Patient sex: M
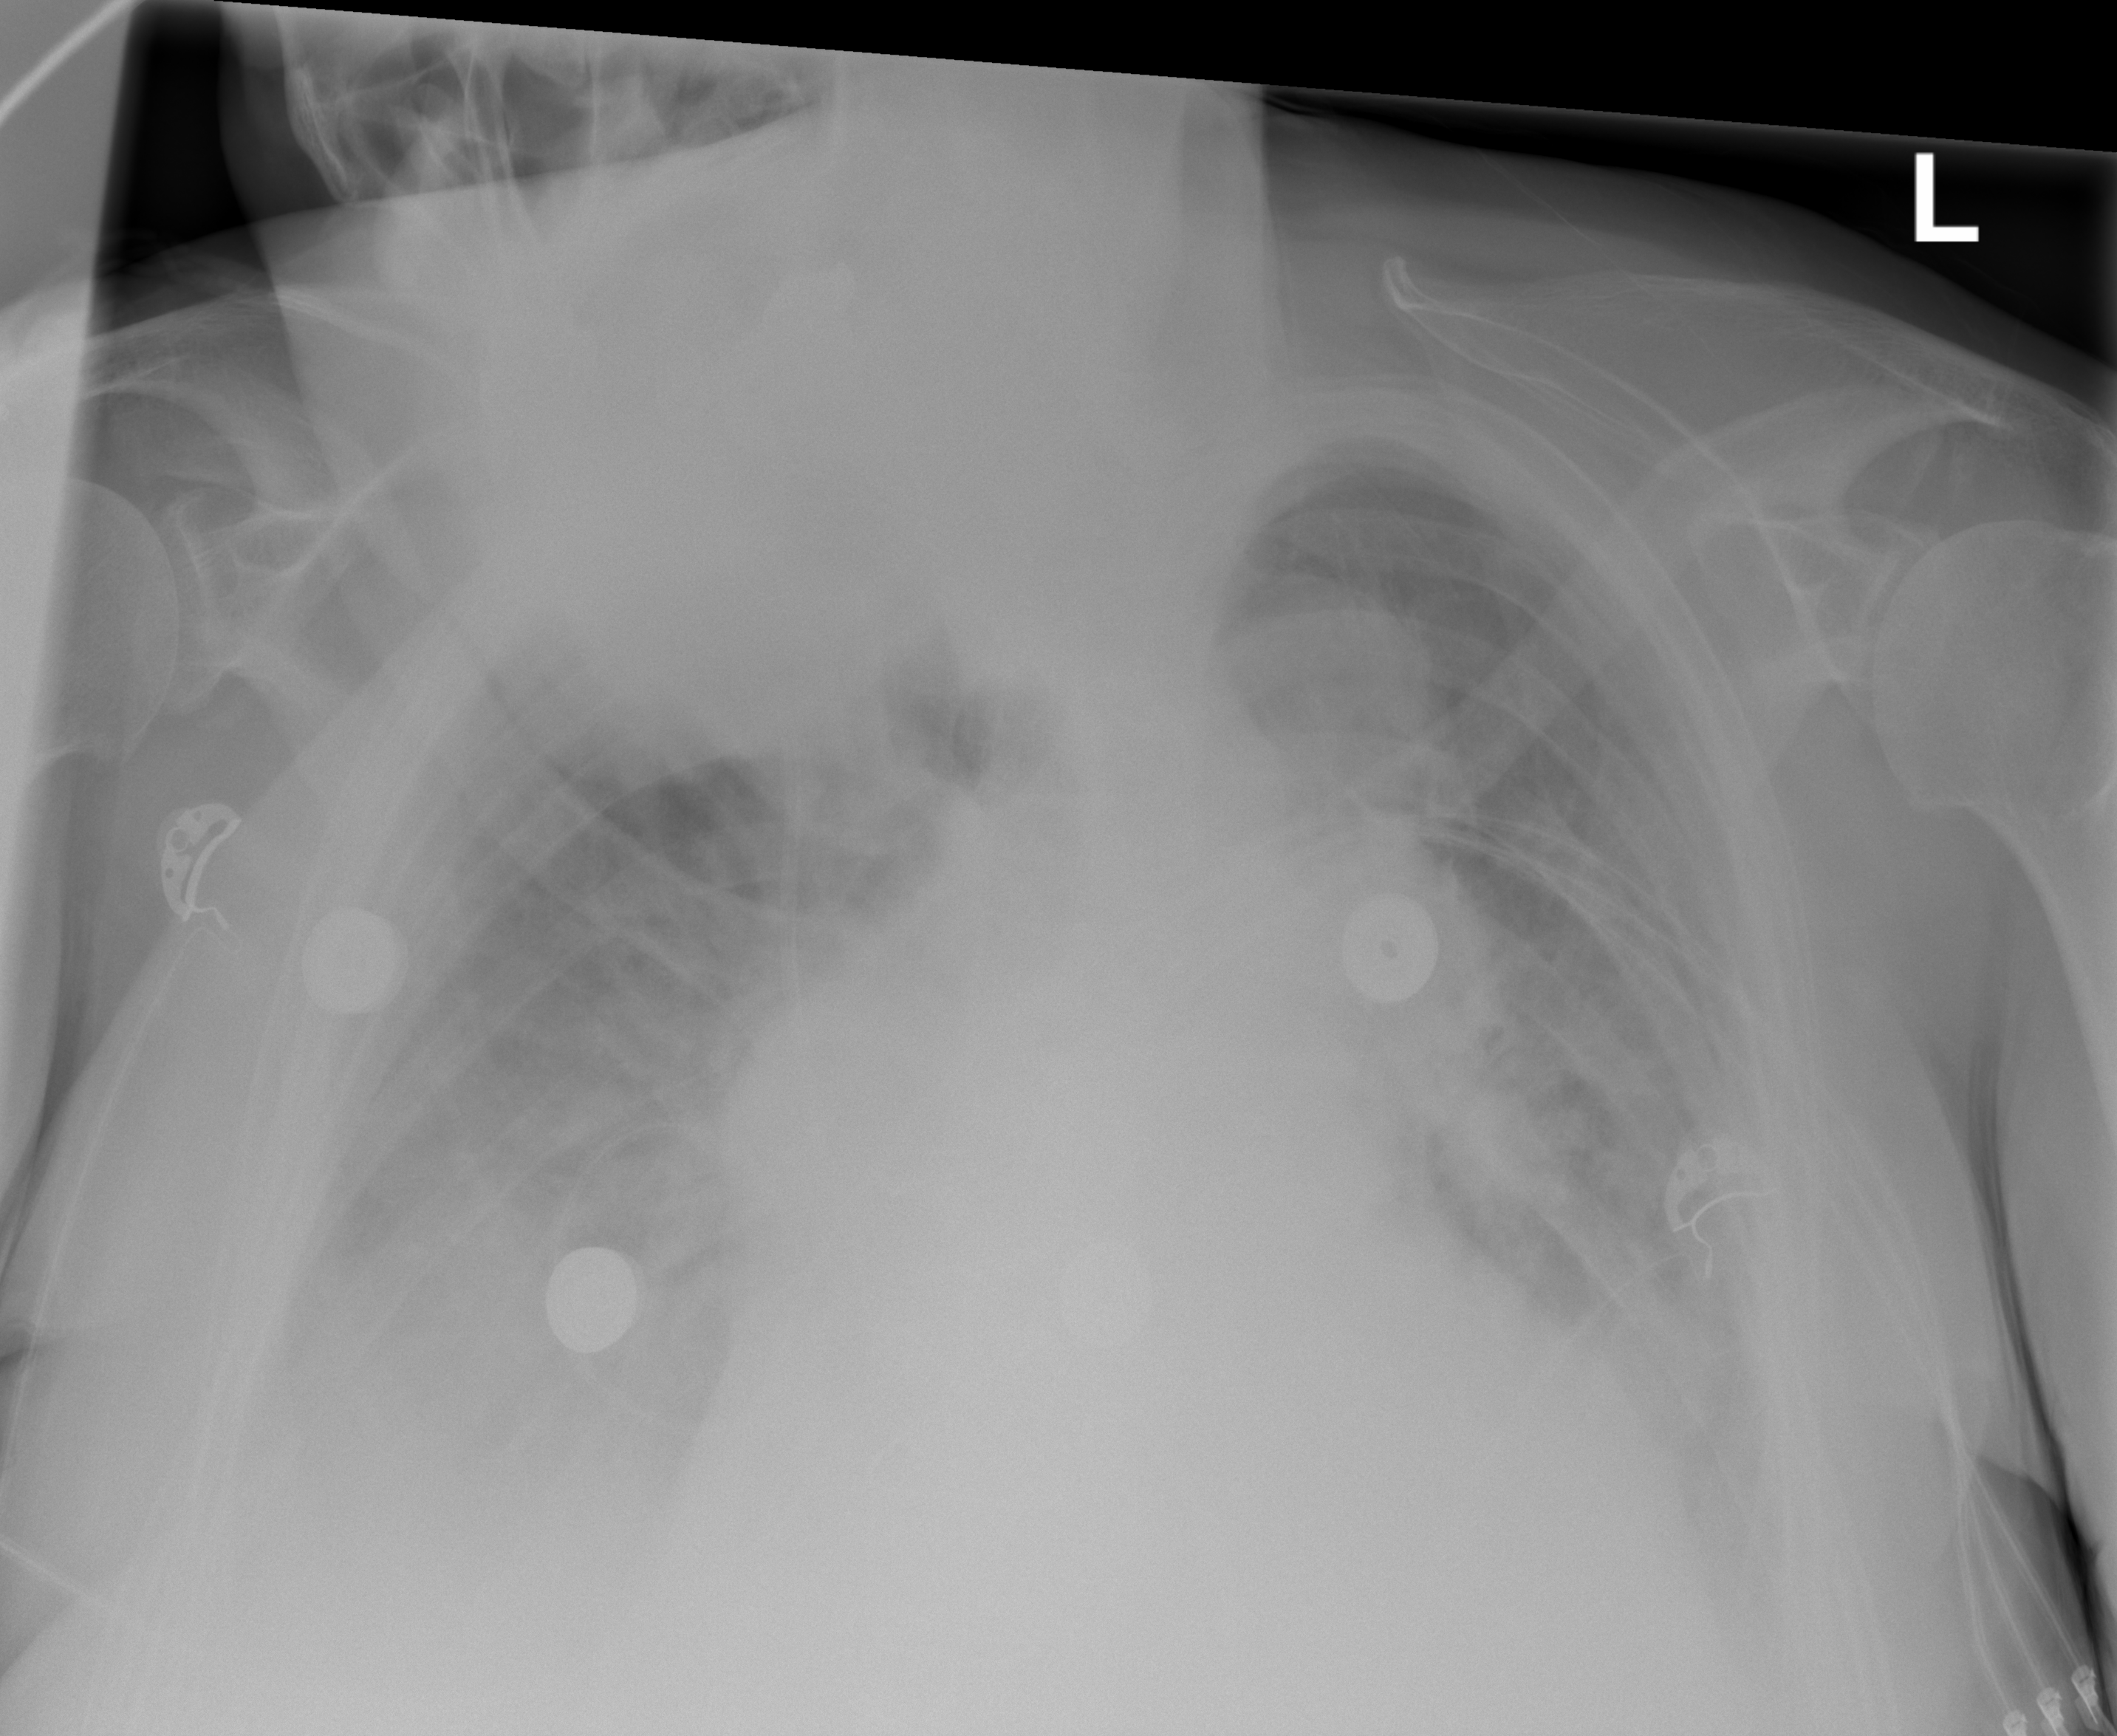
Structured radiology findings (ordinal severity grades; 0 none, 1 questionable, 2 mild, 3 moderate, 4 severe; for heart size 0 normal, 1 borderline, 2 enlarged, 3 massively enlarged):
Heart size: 3
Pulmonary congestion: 3
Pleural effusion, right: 4
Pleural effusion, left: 4
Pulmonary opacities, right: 2
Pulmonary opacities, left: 2
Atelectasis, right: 3
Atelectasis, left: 3